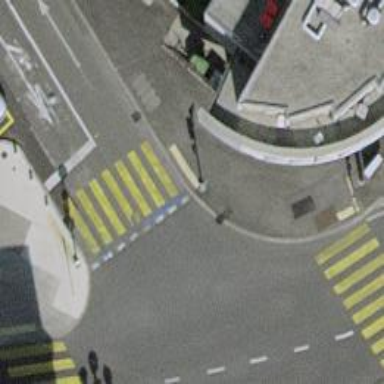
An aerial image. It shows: Kerb barrier.